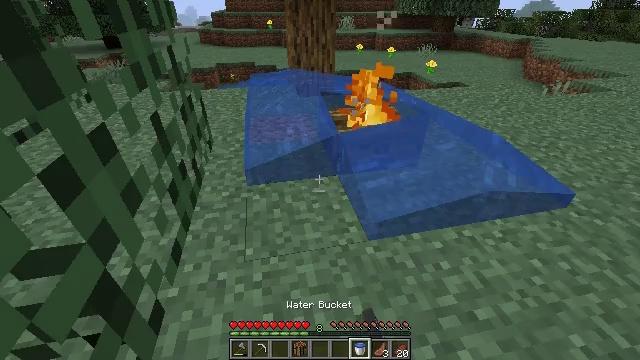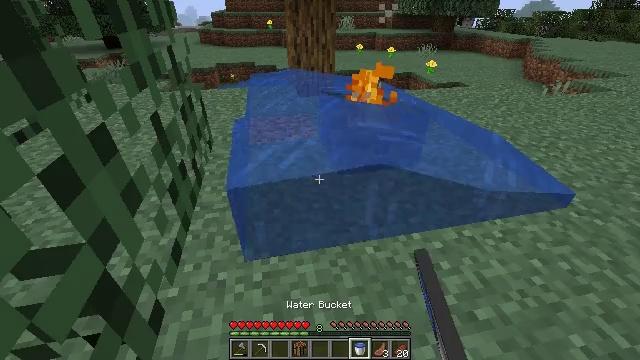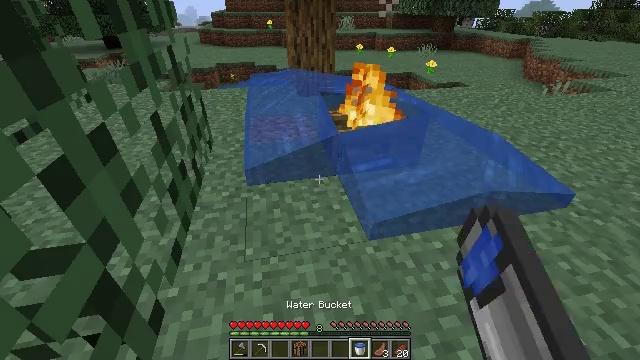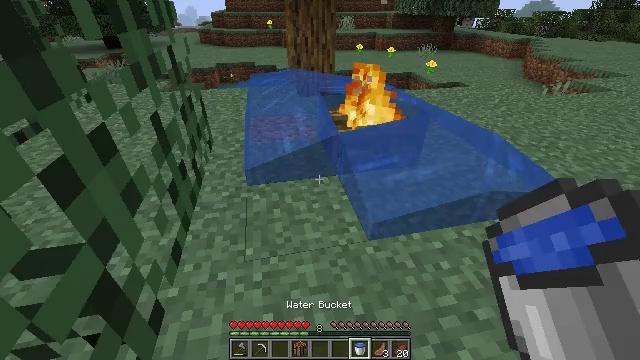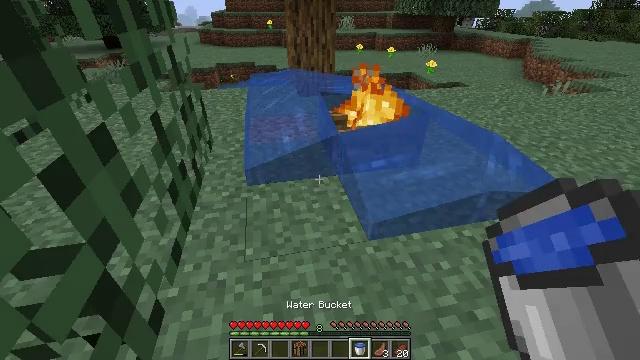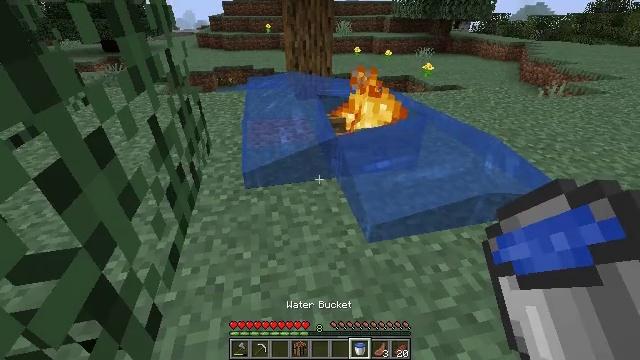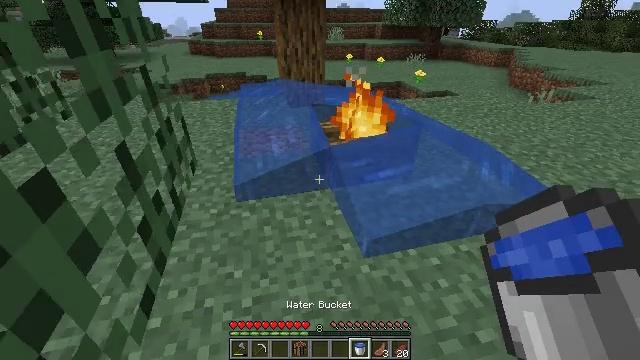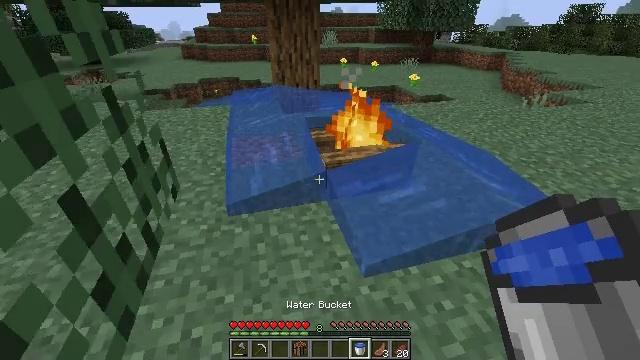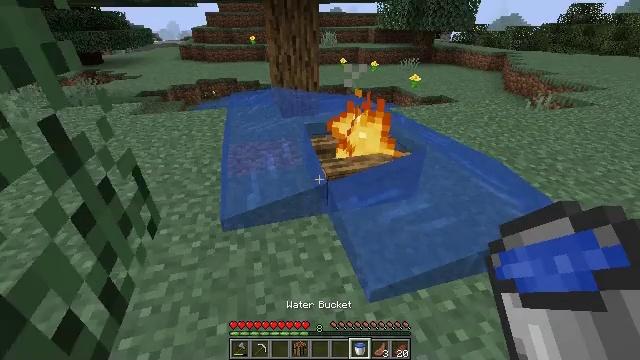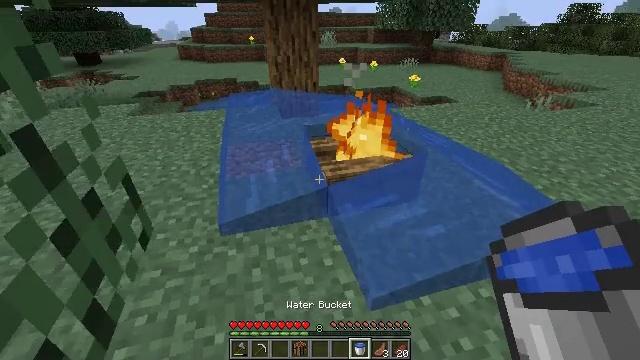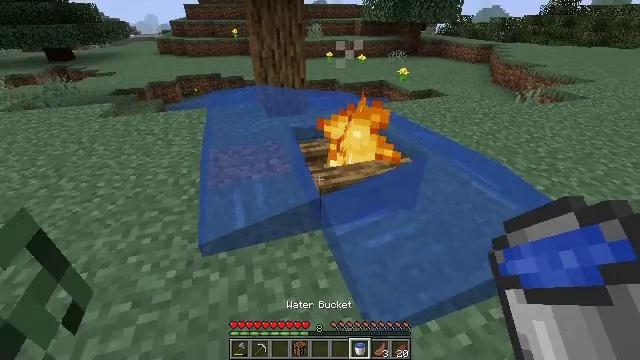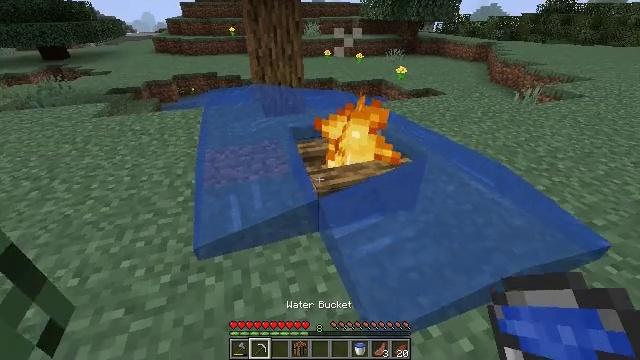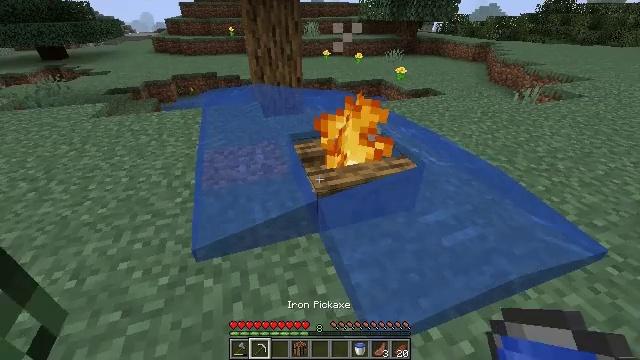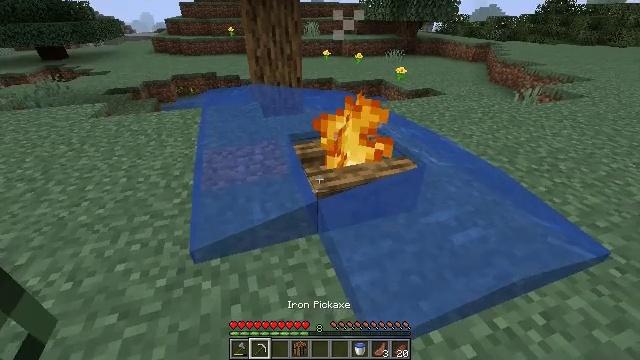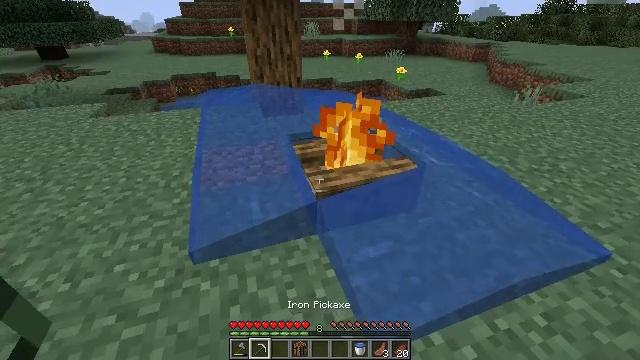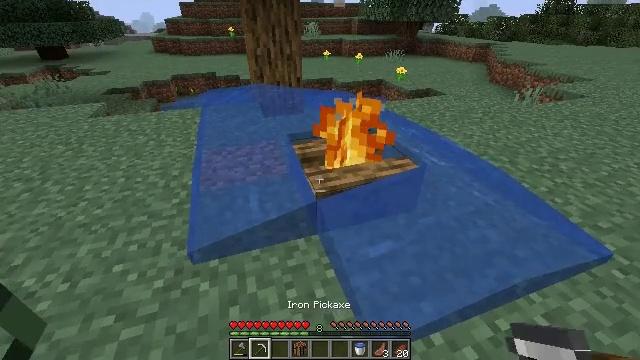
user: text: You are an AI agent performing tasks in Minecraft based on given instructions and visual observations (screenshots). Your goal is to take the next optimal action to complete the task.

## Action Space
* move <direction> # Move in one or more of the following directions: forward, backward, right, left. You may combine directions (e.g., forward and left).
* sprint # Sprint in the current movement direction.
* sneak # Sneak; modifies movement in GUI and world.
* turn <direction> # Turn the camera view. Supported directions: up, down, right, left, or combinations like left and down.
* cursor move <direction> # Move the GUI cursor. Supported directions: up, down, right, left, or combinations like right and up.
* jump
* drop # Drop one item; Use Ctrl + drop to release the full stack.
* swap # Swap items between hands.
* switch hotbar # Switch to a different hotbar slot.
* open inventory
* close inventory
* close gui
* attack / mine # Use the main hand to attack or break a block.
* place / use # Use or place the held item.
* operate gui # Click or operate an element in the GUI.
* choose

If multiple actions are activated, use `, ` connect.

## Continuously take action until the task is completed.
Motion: motion action
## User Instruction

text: Gather up the campfire.
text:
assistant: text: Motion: no_op
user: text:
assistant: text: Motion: no_op
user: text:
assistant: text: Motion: no_op
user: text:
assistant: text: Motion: no_op
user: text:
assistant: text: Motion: no_op
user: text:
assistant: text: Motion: move forward, turn right and up
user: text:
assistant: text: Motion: move forward, turn right
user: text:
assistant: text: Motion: move forward
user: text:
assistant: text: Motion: move forward
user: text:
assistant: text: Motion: turn right and down
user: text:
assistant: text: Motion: switch to hotbar 2
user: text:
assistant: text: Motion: switch to hotbar 2
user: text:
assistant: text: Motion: switch to hotbar 2
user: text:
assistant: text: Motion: no_op
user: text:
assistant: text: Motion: no_op
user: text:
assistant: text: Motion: switch to hotbar 1
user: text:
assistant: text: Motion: turn right, switch to hotbar 1
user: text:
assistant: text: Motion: turn right, switch to hotbar 1
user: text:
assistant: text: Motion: attack / mine
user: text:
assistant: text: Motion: attack / mine
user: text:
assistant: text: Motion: attack / mine
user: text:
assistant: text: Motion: attack / mine
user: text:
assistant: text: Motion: attack / mine
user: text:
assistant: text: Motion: attack / mine
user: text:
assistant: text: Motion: attack / mine
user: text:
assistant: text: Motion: attack / mine
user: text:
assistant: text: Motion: attack / mine
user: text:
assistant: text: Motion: attack / mine
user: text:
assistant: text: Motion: attack / mine
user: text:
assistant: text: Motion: attack / mine